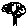
Label: tree